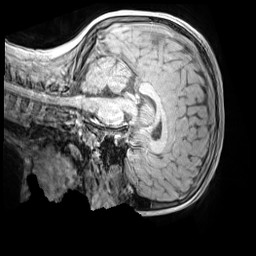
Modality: MP2RAGE
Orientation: sagittal
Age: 9
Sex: male
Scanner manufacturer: siemens
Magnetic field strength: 3 T
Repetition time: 4 s
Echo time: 0.00303 s